Question: In The w3.css style plugin, w3-responsive makes a table in small screens but the table isn't any more in medium or large screens.
I'm looking for a solution to have a table both responsive in small screens and full width in large screens.
The image below show my table in a medium screen. as you see it's right aligned and about one third of screen is empty.
the full width border belongs to table not a parent element. so table is full width but it's content not.
Image of generated table:

code of table:
'''
<table id="result" class="w3-table-all w3-hoverable w3-centered w3-card w3-responsive">
<tr>
<th>index</th>
<th>date</th>
<th>product</th>
<th>variable</th>
<th>status</th>
<th>count</th>
<th>stock</th>
<th>user</th>
</tr>
<tr id="37172" class="table-data">
<td>1</td>
<td>2021/09/04</td>
<td>something</td>
<td>yellow</td>
<td>In</td>
<td>5</td>
<td>0</td>
<td>test</td>
</tr>
'''
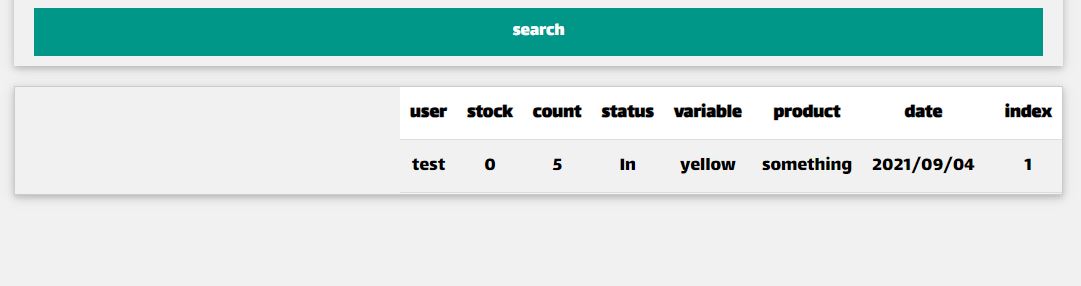
Answer: I found my mistake.
I used "'w3-responsive'" class directly in my '<table>' tag. but I should use it in parent '<div>' as a container for the table.